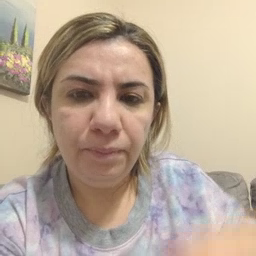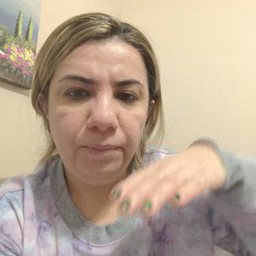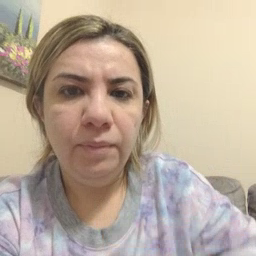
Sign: into